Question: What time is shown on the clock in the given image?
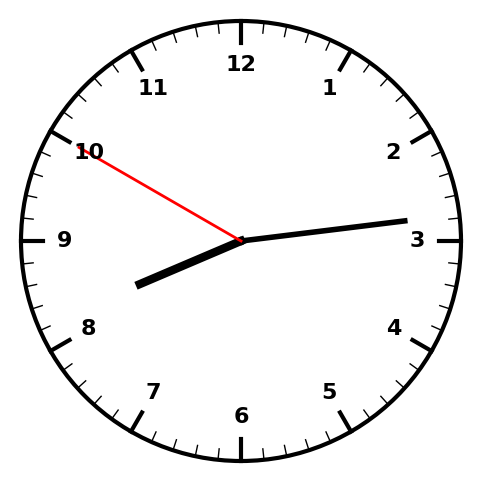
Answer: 08:13:50